Interaction volume radius: 5 \u00c5
Interaction volume height: 15 \u00c5
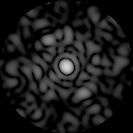
Disorder parameter: 0.8008